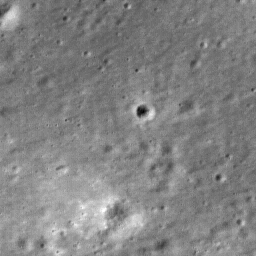
Host type: hard_negative
Lunar coordinates: latitude -21.365, longitude 104.261